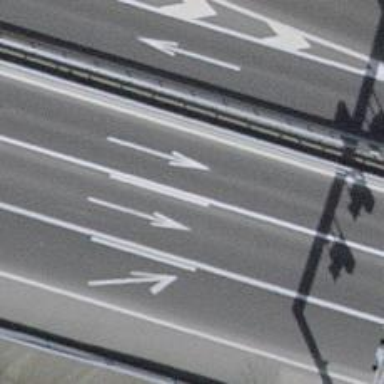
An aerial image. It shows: Motorway link.